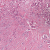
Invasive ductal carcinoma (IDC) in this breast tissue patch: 1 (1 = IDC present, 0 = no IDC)